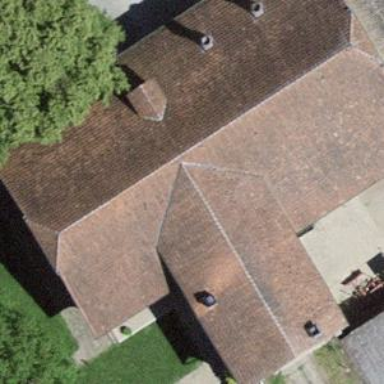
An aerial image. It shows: Farm building.